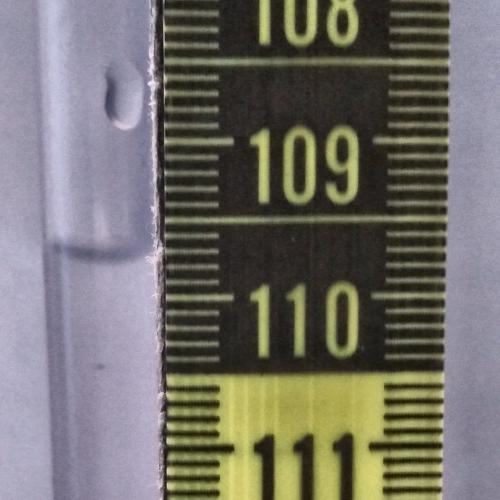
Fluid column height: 109.7 cm